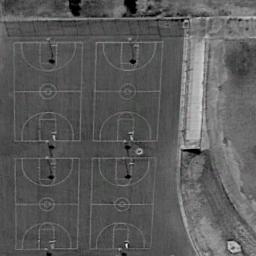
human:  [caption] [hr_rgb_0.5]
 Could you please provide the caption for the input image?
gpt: There are four basketball courts on the vacant lot .

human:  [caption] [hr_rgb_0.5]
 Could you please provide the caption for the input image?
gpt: Four basketball courts are neatly arrayed on the playground .

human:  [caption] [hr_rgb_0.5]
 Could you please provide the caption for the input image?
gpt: There are four basketball courts on the open place .

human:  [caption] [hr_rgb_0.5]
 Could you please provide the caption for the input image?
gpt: A vacant lot is beside the  four basketball courts .

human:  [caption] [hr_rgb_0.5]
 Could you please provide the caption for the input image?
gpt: Four basketball courts on the lawn .